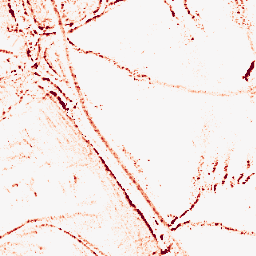
Category: morphological
Decomposition family: morphological_rect
Decomposition parameters: operation: opening
width: 5
height: 5
Upsampling method: sinc_hamming
Upsampling parameters: scale: 4
kernel_size: 4
Upsampling scale: 4